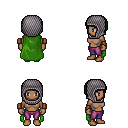
a pixel art fantasy rpg character, female body template, human, dark skin, green cape, magenta pants, green pageboy hairstyle, chain hood, leather bracers, four views (front, back, left, right), 2x2 character sprite sheet, small pixel art, hard edges, no anti-aliasing